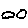
Label: cloud